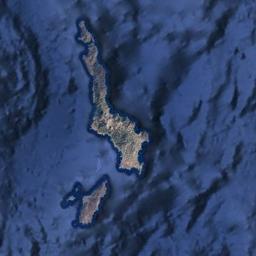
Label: island